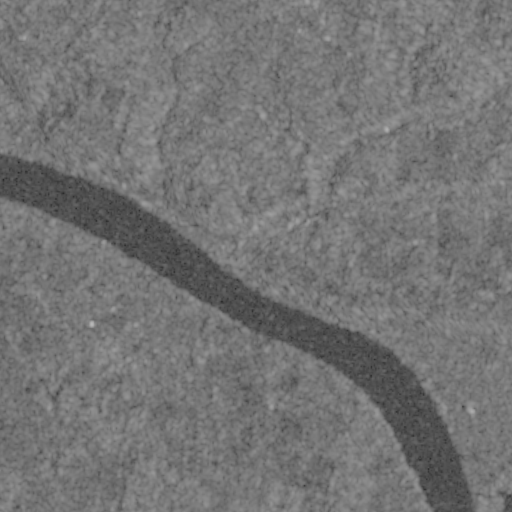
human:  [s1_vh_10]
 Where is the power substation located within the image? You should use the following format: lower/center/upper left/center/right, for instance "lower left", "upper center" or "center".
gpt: The power substation is located in the center of the image.
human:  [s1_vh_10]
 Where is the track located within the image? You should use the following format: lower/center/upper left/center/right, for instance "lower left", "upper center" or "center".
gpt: The track is located in the center of the image.
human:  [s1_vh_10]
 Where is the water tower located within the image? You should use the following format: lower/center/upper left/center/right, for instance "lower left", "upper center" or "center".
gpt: The water tower is located in the upper left of the image.
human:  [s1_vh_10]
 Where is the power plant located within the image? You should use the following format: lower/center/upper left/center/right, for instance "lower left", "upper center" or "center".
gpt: There is no power plant in the image.

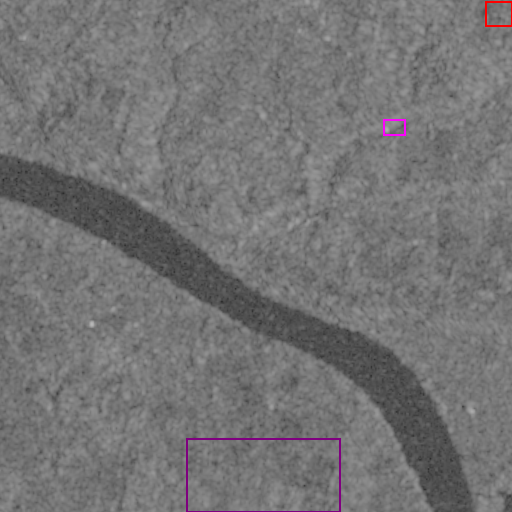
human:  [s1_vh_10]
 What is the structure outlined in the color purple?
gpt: The structure outlined in purple is a crop field.
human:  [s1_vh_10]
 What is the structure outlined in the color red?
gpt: The structure outlined in red is a park.
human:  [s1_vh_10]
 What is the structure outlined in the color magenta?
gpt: The structure outlined in magenta is a wastewater plant.
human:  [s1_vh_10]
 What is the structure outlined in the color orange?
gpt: There is no orange outline.